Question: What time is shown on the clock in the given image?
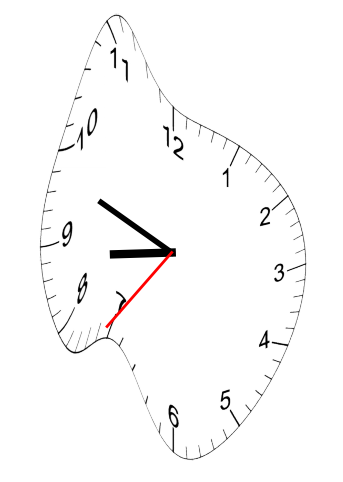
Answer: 08:48:36